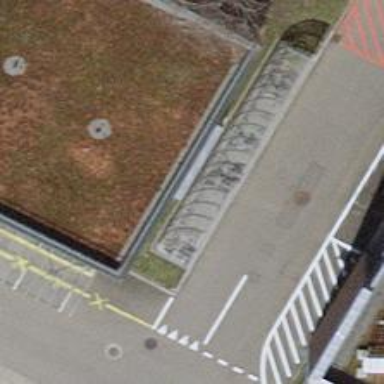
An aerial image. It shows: Bicycle parking facility.